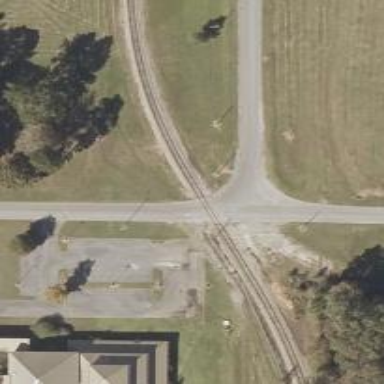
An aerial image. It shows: Railway level crossing.